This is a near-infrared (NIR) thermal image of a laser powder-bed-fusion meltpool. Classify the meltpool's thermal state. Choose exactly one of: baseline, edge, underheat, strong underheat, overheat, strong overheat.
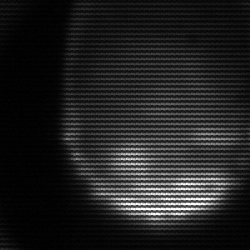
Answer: edge